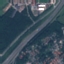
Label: Highway